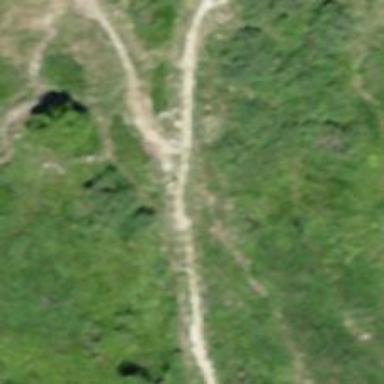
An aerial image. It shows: Ground path.